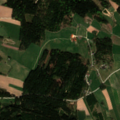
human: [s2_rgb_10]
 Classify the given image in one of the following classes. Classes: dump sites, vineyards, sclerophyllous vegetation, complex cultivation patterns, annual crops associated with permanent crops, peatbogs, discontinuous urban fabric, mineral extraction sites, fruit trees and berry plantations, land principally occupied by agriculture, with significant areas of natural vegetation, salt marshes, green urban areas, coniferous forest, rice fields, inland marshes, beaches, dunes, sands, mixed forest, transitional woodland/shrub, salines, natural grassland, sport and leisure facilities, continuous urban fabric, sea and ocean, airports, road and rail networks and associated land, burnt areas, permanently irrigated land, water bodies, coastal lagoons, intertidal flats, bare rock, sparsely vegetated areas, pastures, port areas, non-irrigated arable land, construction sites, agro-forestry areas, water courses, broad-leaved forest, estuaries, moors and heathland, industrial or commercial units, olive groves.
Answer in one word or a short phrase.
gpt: non-irrigated arable land, complex cultivation patterns, coniferous forest